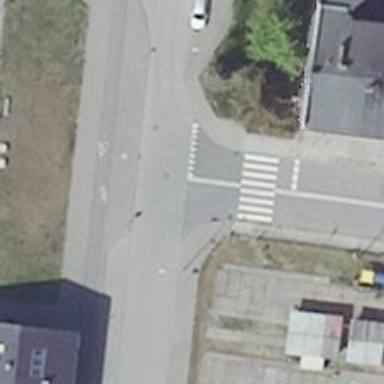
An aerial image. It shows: Road with "give way" sign.